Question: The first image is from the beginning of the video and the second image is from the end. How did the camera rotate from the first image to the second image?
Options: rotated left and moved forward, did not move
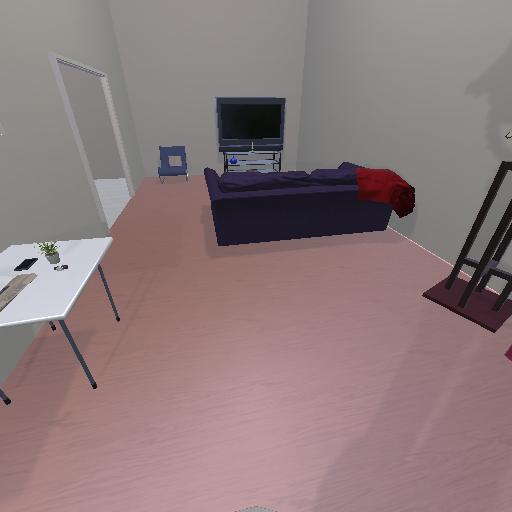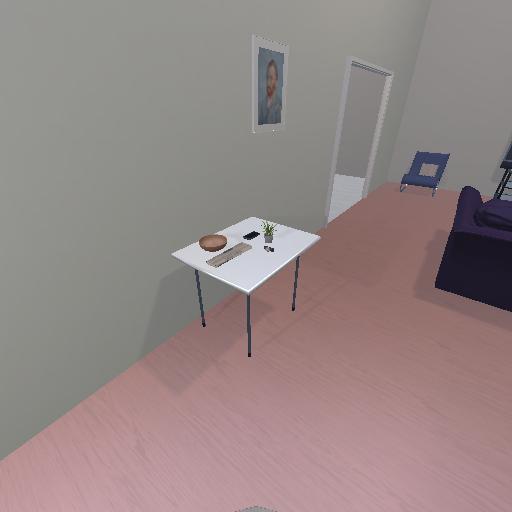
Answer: rotated left and moved forward